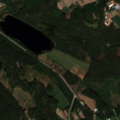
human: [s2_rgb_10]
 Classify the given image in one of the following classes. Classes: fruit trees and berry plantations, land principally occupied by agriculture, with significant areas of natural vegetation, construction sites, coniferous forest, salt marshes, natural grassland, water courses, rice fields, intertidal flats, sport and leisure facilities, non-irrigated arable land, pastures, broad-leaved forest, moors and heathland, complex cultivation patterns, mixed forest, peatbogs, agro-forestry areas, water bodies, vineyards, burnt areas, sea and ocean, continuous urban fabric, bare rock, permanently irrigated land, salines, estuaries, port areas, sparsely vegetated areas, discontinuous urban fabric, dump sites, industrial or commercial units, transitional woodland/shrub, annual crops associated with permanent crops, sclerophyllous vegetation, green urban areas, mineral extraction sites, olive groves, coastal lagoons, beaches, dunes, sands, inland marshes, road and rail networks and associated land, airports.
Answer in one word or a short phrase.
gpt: non-irrigated arable land, land principally occupied by agriculture, with significant areas of natural vegetation, coniferous forest, mixed forest